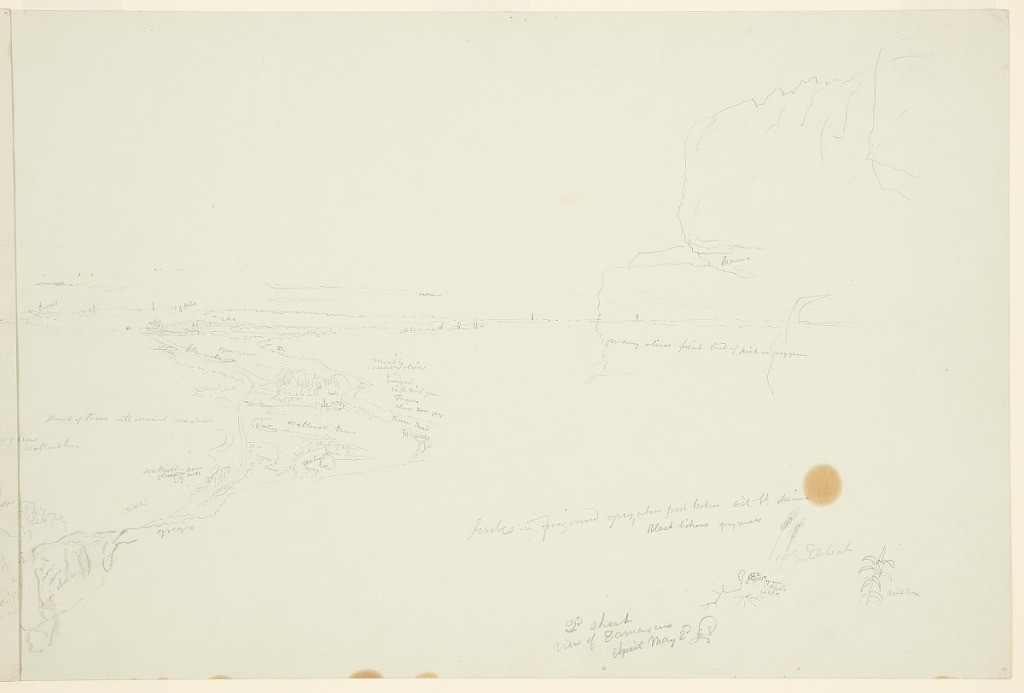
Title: View of Damascus, Syria, Part Two
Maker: Frederic Edwin Church, American, 1826–1900
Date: May 2, 1868
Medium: Graphite on gray-green wove paper
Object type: Drawing
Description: Landscape sketch showing the second part of a panoramic view of Damascus, Syria, looking east from the Wadi Barada--a river and canyon northwest of the city. This description refers to the entire view, comprising two leaves with 1917-4-123-a. In the foreground at right, an extremely rugged hillside is partially rendered, with a prominent rocky outcropping at upper right. This hillside descends toward lower center, where a small river snakes through the bottom of a steep canyon. The opposite side of the canyon, at left, has abrupt cliffs that lead to an extremely rugged hilltop at center left, where a small domed structure is visible--this is the Mount Qasioun Observatory. Behind it, Mount Qasioun rises quickly to a rounded summit at upper left. At lower center, the Wadi Barada flows from the canyon and into flat terrain in the middle distance at center, where several farms, groves of trees, and structures are interspersed. At center, the buildings comprising the city of Damascus are visible in this flat plain. Other structures are shown on the horizon at right, while a prominent mountain is visible along the horizon at left.